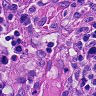
Metastatic tissue present: no